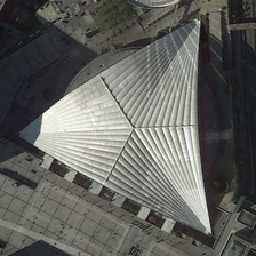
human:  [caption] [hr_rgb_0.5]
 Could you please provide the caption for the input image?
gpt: On the side of the road, there is a triangular metal building in the square.

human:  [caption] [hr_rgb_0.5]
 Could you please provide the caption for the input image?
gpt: the triangle center with ripple is next to the street .

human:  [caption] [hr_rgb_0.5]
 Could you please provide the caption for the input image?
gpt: The road is a triangular metal building located on the square.

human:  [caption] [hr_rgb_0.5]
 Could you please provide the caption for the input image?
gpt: there is a majestic triangular center with silver striped roof .

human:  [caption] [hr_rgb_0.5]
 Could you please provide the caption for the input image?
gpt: several buildings and many people are near a triangular center building .